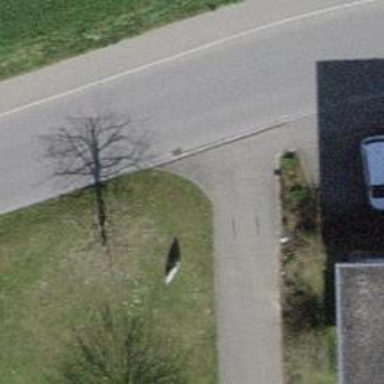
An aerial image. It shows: Bollard barrier.